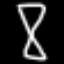
Label: hourglass